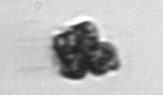
Label: Corymbellus